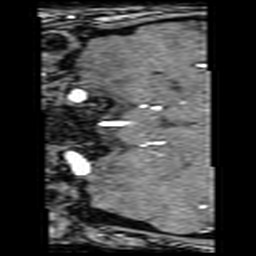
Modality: angio
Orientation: coronal
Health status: ill
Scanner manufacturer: siemens
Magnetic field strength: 3 T
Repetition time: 0.026 s
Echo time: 0.00386 s